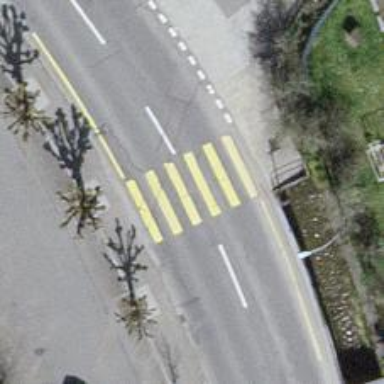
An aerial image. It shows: Uncontrolled zebra crossing with notable zebra markings.